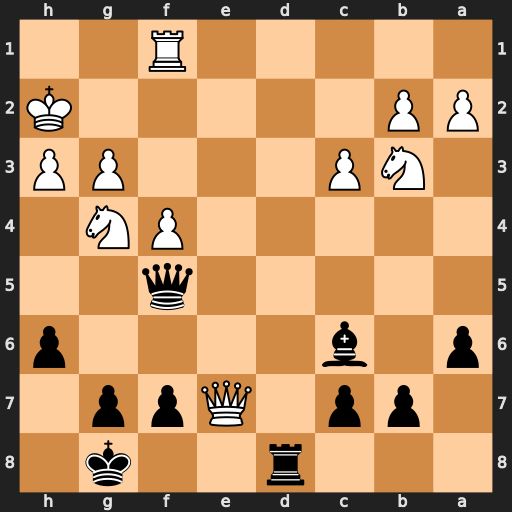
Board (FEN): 3r2k1/1pp1Qpp1/p1b4p/5q2/5PN1/1NP3PP/PP5K/5R2
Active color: b
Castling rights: -
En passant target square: -
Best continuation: Re8 Nd4 Qd3 Nxc6 Rxe7